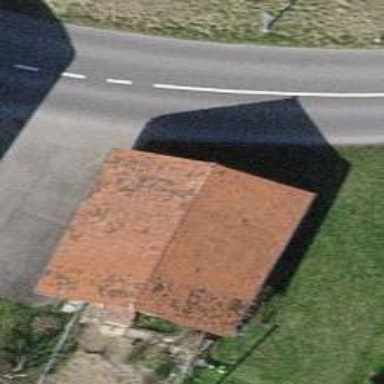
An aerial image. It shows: Group of garages.